Interaction volume radius: 5 \u00c5
Interaction volume height: 35 \u00c5
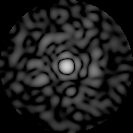
Disorder parameter: 0.8547